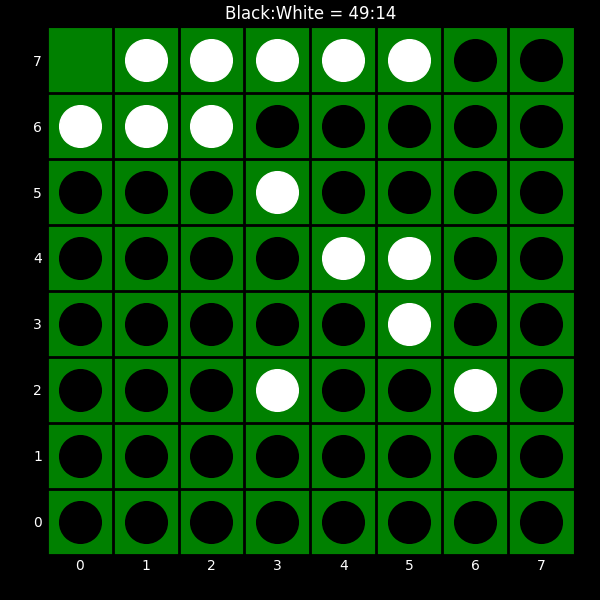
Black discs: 49
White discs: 14